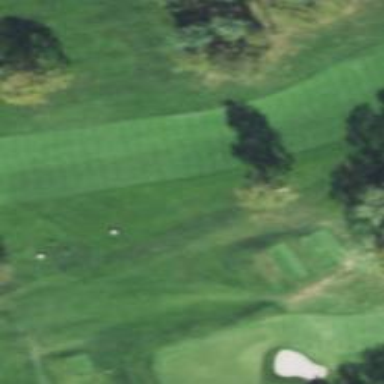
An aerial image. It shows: Service road used as golf cart path.